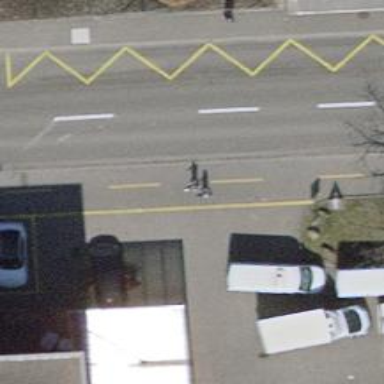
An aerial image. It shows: Asphalt cycleway with asphalt footway.